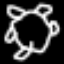
Label: frog